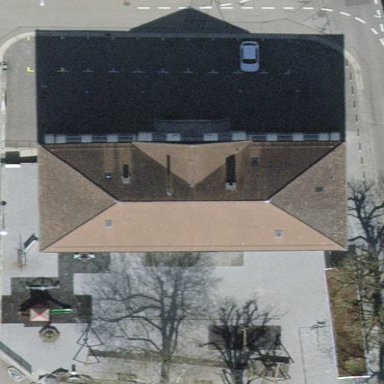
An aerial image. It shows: Town hall building.